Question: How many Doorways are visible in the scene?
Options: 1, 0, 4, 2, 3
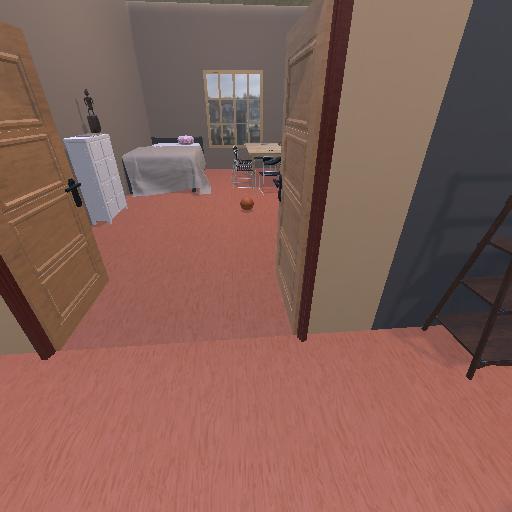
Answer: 1